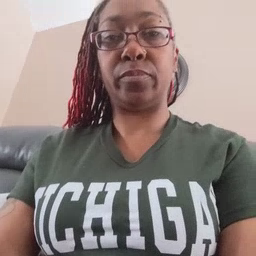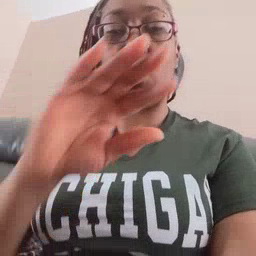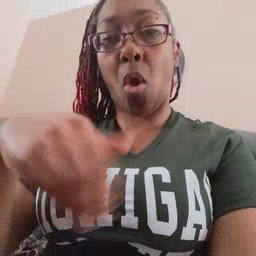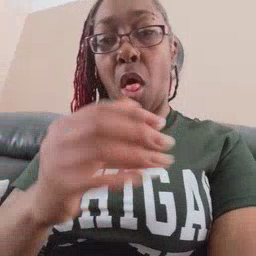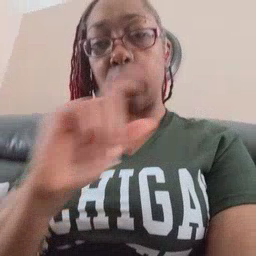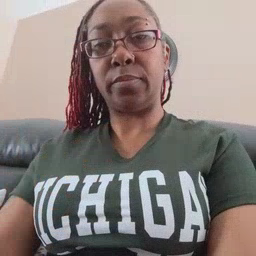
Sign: all